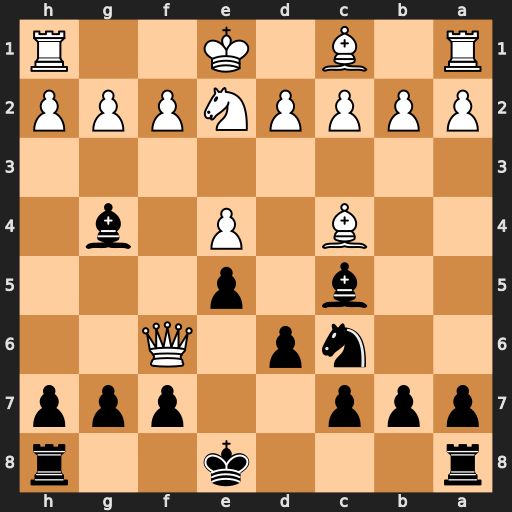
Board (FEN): r3k2r/ppp2ppp/2np1Q2/2b1p3/2B1P1b1/8/PPPPNPPP/R1B1K2R
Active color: b
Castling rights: KQkq
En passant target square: -
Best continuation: gxf6